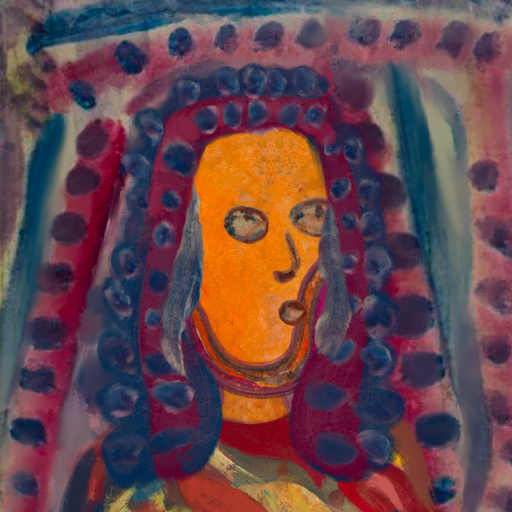
Background: HillGirl, Head And Neck Side: Hypocrite_w_Hair, Face Side: Orphan, Bust: Mother_And_Son_Son, Hair Side: Hill_Girl, Head Accessory: Blank, Second Necklace: Blank, Necklace: Blank, Baby: Blank